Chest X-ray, PA view. Patient: 31 years old, sex M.
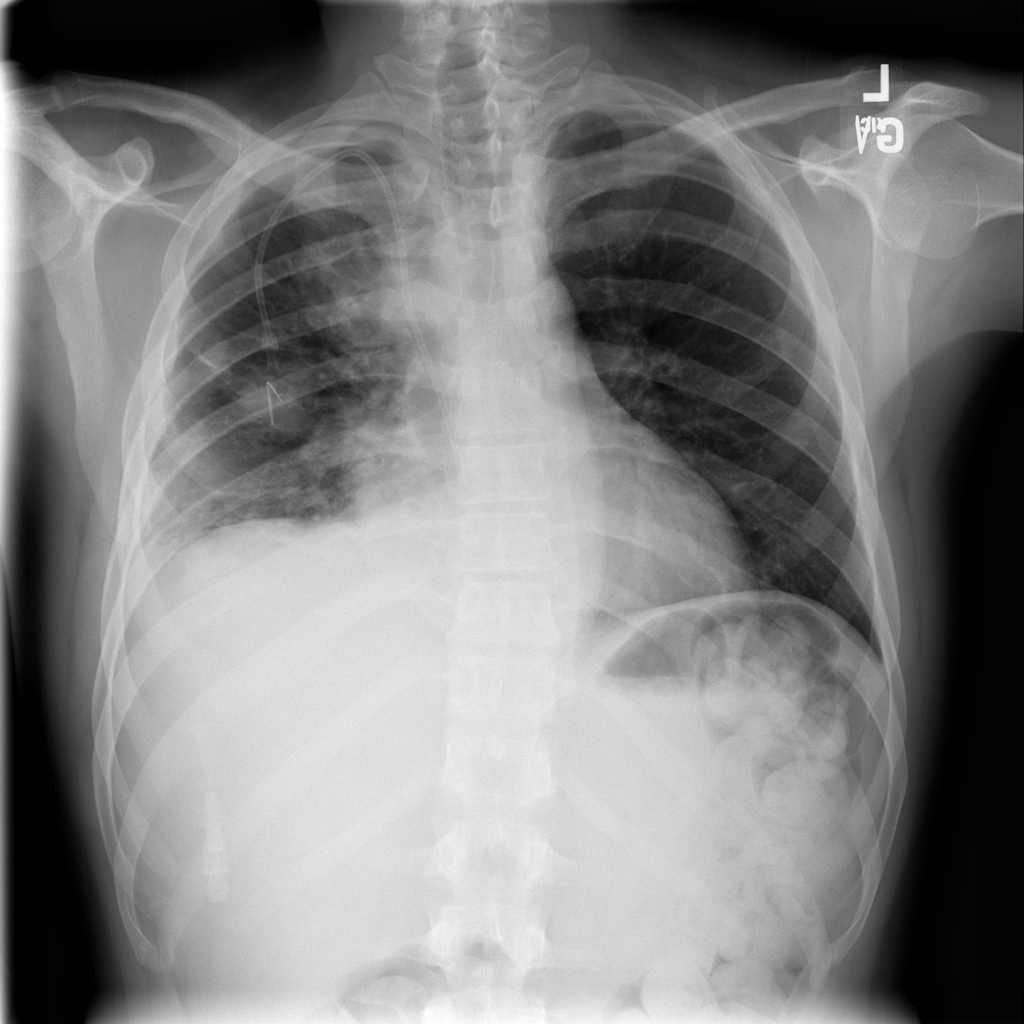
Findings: Effusion, Pleural_Thickening